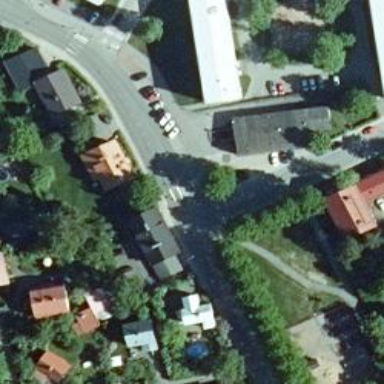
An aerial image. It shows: Asphalt surface with marked crossing.